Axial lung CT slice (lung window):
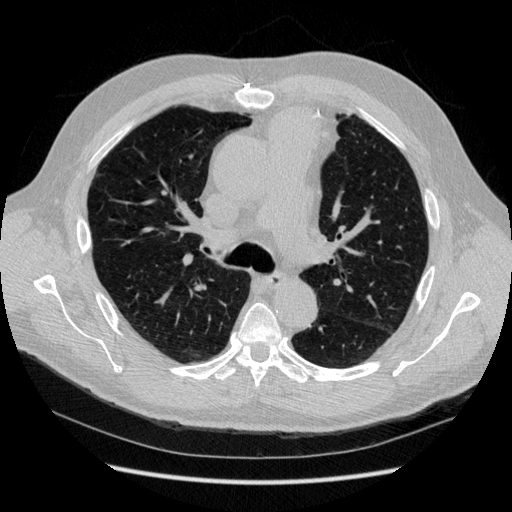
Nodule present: no